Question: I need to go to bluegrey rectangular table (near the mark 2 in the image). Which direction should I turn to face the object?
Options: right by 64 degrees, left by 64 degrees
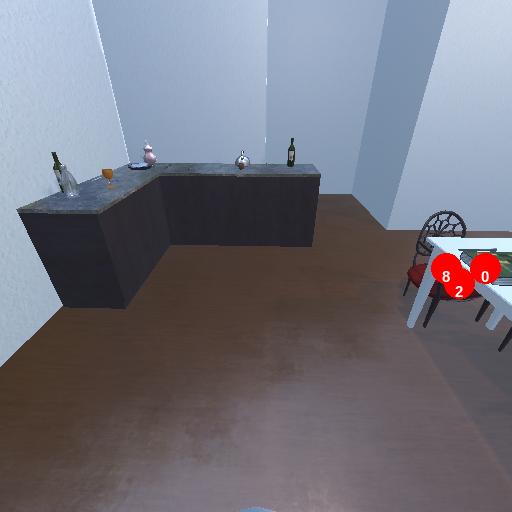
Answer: right by 64 degrees